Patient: sex M, age 31
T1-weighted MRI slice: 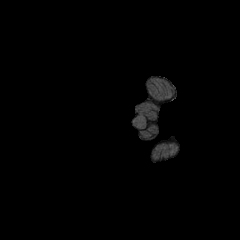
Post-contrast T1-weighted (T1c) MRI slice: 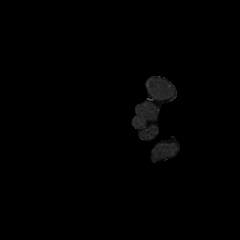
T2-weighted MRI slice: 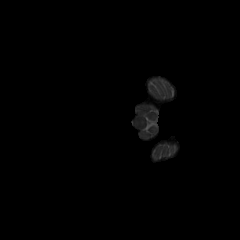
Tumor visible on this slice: no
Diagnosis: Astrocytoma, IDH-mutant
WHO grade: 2